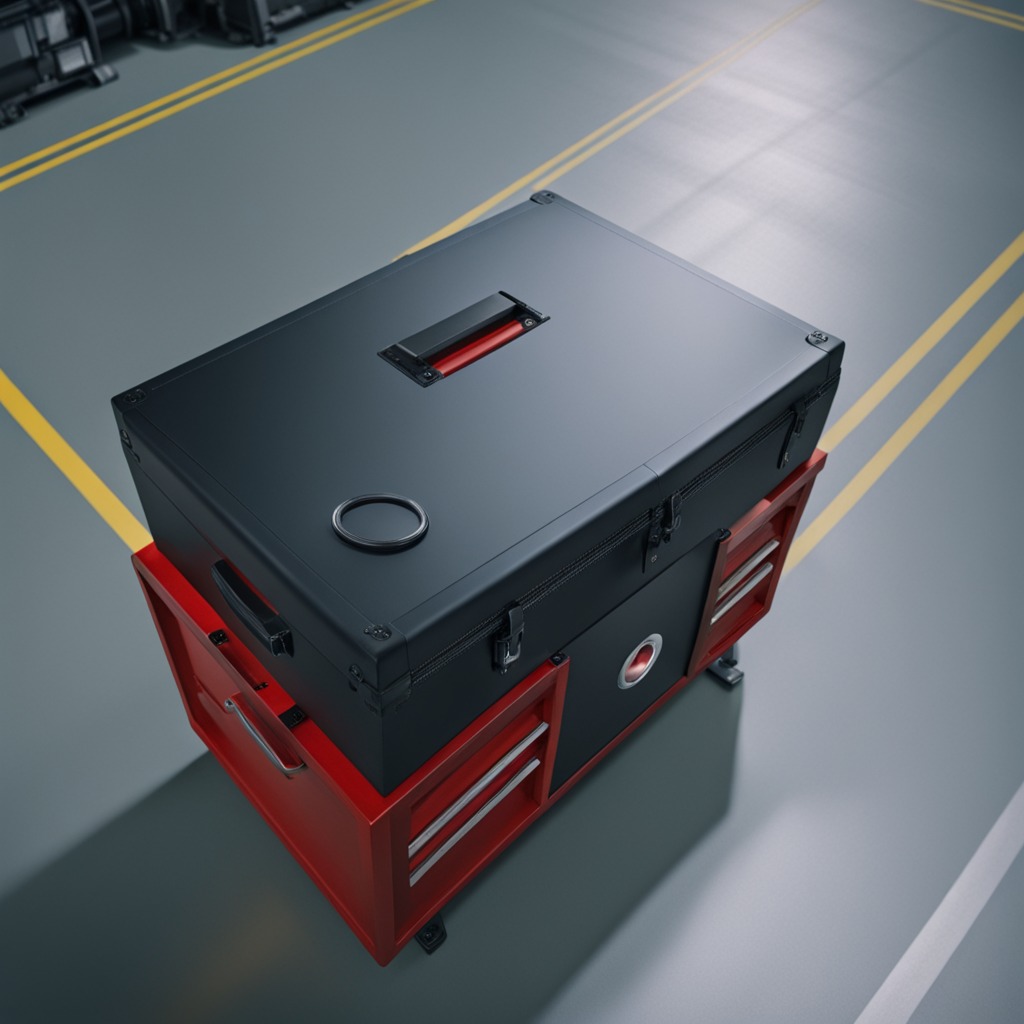
A rubber O-ring is lying on the toolbox surface in an airplane hangar workshop 8K.